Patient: sex M, age 30
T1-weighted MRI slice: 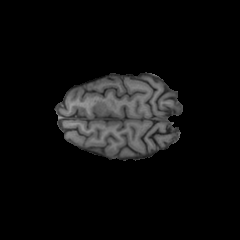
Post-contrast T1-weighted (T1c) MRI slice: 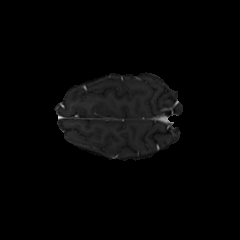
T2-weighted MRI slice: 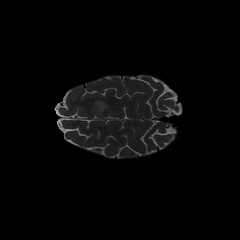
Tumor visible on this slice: yes
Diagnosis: Astrocytoma, IDH-mutant
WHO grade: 2